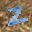
Label: 2